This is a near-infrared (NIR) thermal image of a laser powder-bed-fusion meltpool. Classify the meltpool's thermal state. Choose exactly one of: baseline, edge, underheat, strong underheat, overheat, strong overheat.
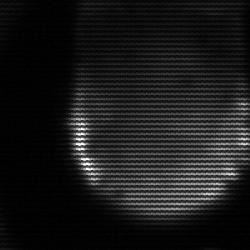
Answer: edge